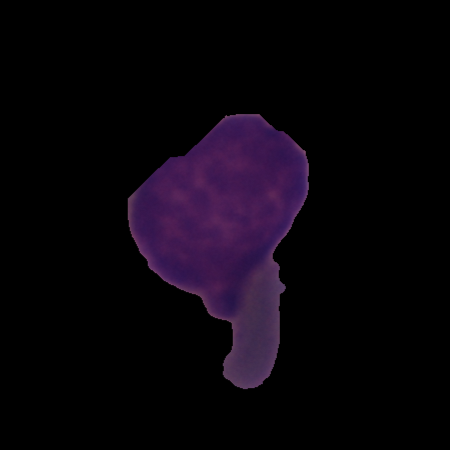
Label: cancer